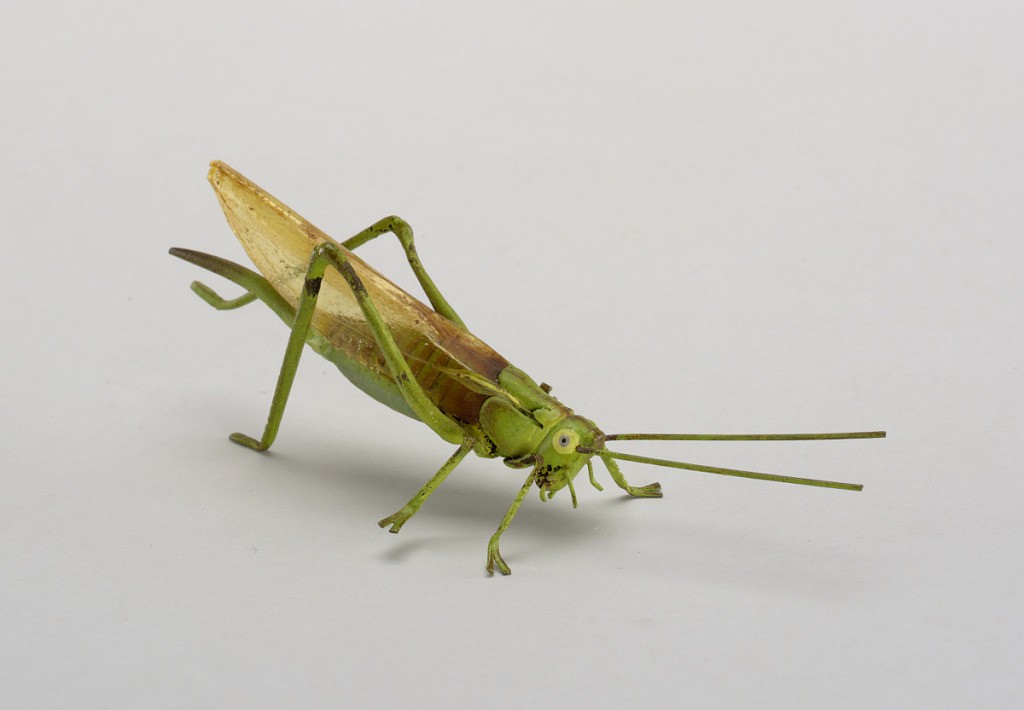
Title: Miniature in the form of a Grasshopper
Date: late 19th century
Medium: metal, enamel, acetate (wings)
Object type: miniature
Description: Figure of a green grasshopper with realistic touches of other colors and transparent wings.